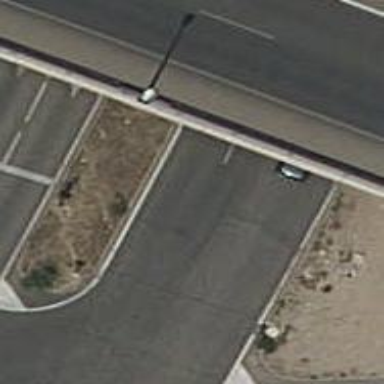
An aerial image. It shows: Primary road with asphalt surface.